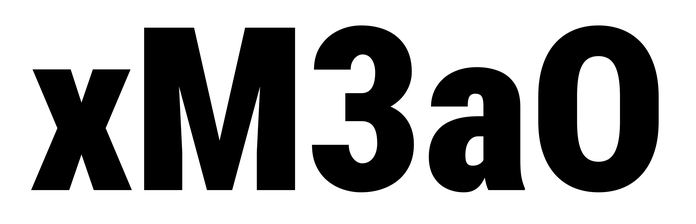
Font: Roboto_Condensed_Black